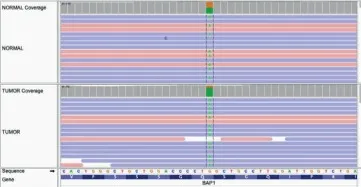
Biallelic inactivation of BAP1 by differing mechanisms. Show the germline variant approaching homozygosity in the tumor VarScan tumor allele frequency plot for heterozygous germline variants on chromosome 3 of Patient B indicates chromosome-level LOH across chromosome 3.
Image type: chart (chart)